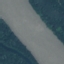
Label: River